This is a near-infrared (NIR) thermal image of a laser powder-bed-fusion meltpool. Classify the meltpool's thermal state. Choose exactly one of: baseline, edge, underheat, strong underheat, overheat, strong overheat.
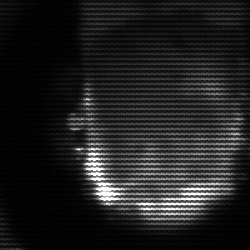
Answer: baseline